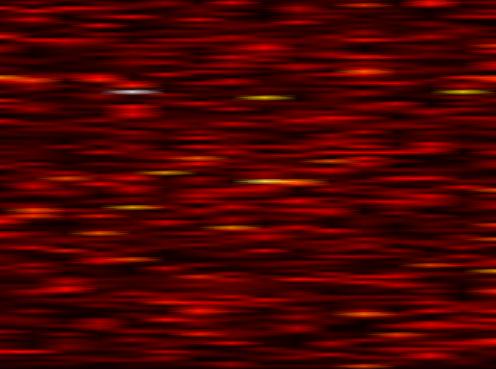
Label: FBMC